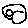
Label: circle